Question: I am plotting 3 maps on one figure. For some reason when I go to label the xaxis the numbers are all crammed on one side of the plot. Is there anyone to space the values out?
'''
for j in xrange(0,3):
data = mydatalist[j]
a.append(fig.add_subplot(3,2,j+1))]
m.append(Basemap(projection='mill', llcrnrlat=-90, urcrnrlat=90, llcrnrlon=30,urcrnrlon=390, resolution='c', ax=a[j]))
x=np.linspace(30,390,288)
y = np.linspace(-90, 90, 234)
x, y = np.meshgrid(x, y)
x, y = m<URL>
cintervals = [-0.1,-0.09, -0.08, -0.07, -0.06,-0.05, -0.04, -0.03, -0.02,-0.01,\
0, 0.01,0.02,0.03,0.04,0.05,0.06,0.07,0.08,0.09,0.1]
mesh = m[j].contourf(x,y,data,cintervals, cmap=plt.cm.jet)
xlab=np.concatenate([np.arange(30,181,30),np.arange(-150,31,30)])
plt.xticks(np.linspace(30, 390, 13),xlab)
plt.tick_params(labelsize=8)
plt.show()
'''

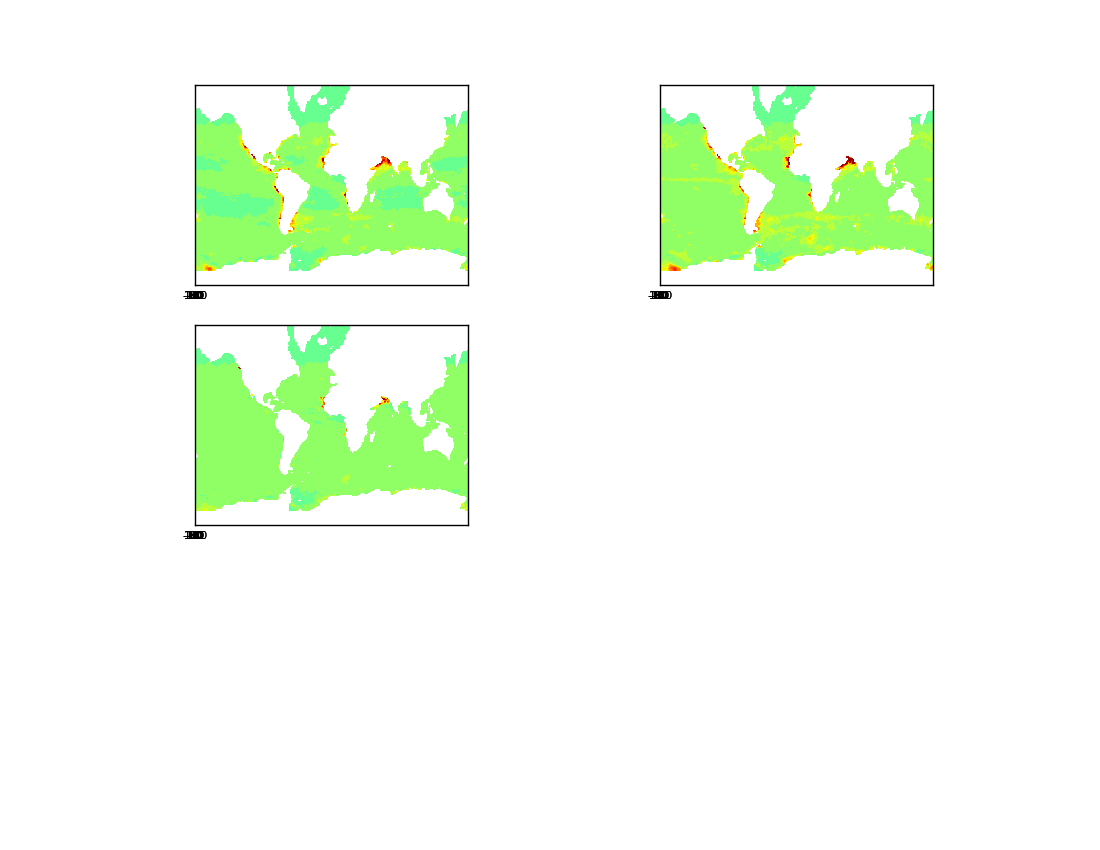
Answer: Your problem is with co-ordinate mismatch between map coordinates and lat / long
You assign your x ticks to be displayed along the x axis spaced according to
'''
np.linspace(30, 390, 13)
'''
However - if you look at your values in 'x' (i.e. the actual x co-ordinates that you are plotting against in the 'contourf' line), you see they run from '0' to '400<PHONE>'.
To avoid this - replace
'''
plt.xticks(np.linspace(30, 390, 13),xlab)
'''
with
'''
plt.xticks(np.linspace(min(x[0]),max(x[0]), len(xlab)),xlab)
'''
---
- you can produce this effect with a lot smaller but complete example, which might have helped you to isolate the issue. Take a look at how to produce a <URL>. As it stands, your code doesn't run as it is missing 'a', 'm', 'mydatalist' and the required imports.
I've put in the code below that you might have provided - retaining the subplot loop - although in reality you will likely get the same effect even with just one plot, rather than subplots.
'''
import matplotlib.pyplot as plt
from mpl_toolkits.basemap import Basemap
import numpy as np
x=np.linspace(30,390,288)
y = np.linspace(-90, 90, 234)
xg, yg = np.meshgrid(x, y)
fig = plt.figure()
for j in xrange(0,3):
a = fig.add_subplot(3,2,j+1)
m = Basemap(projection='mill', llcrnrlat=-90, urcrnrlat=90, llcrnrlon=30,urcrnrlon=390, resolution='c', ax=a)
m.drawcoastlines() # Just put something on the map - doesn't need to be your complex contour plot
x, y = m(xg,yg)
#You can see the problem with using hard-coded 30,390 if you print this
#x=30 and x=390 are both in the lowest 0.001% of the x axis
#print x
xlab=np.concatenate([np.arange(30,181,30),np.arange(-150,31,30)])
plt.xticks(np.linspace(30,390,13),xlab)
#Working version commented below
#plt.xticks(np.linspace(min(x[0]),max(x[0]), len(xlab)),xlab)
plt.tick_params(labelsize=8)
plt.show()
'''